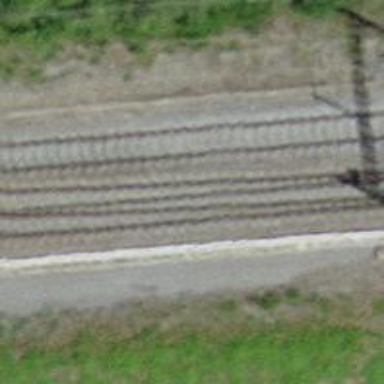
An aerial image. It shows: Single railway track with electrification through contact line.